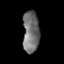
Tissue: prostate
Cell type: Myeloid cells
Senescence score: 0.3616
Nuclear area (px): 674
Mean DAPI intensity: 111.736